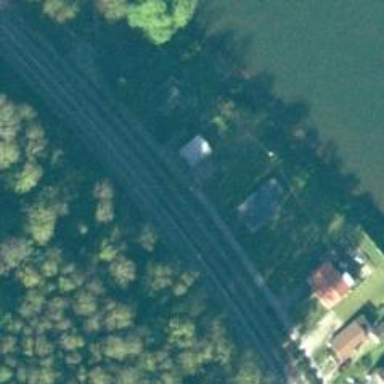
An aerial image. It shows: Railway track.